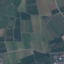
Land use / land cover: PermanentCrop